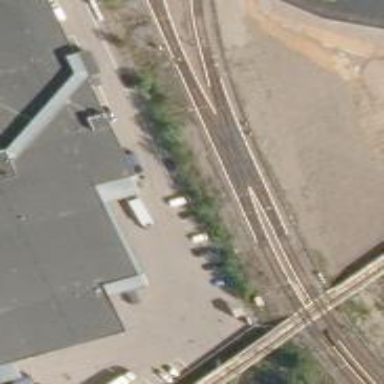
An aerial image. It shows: Railway crossing.